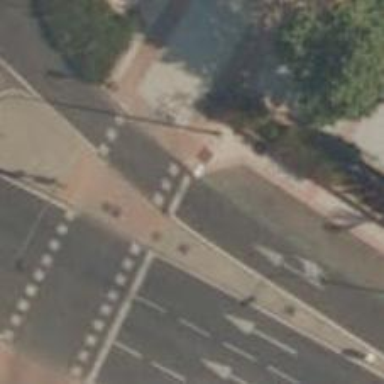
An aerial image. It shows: Road with traffic signals.